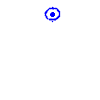
Particle: pion